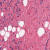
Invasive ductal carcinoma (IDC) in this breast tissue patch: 0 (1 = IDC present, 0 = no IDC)